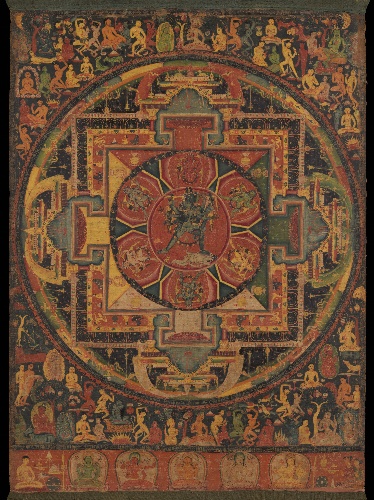
Date: ca. 1100
Object type: Tangka
Classification: Paintings
Medium: Distemper on cloth
Culture: Nepal
Period: Thakuri–early Malla periods
Dimensions: Image: 26 1/2 x 19 3/4 in. (67.3 x 50.2 cm); Framed: 48 x 33 in. (121.9 x 83.8 cm)
Department: Asian Art
Credit line: Rogers Fund, 1995
Accession year: 1995
Repository: Metropolitan Museum of Art, New York, NY
Tags: Goddess|Deities